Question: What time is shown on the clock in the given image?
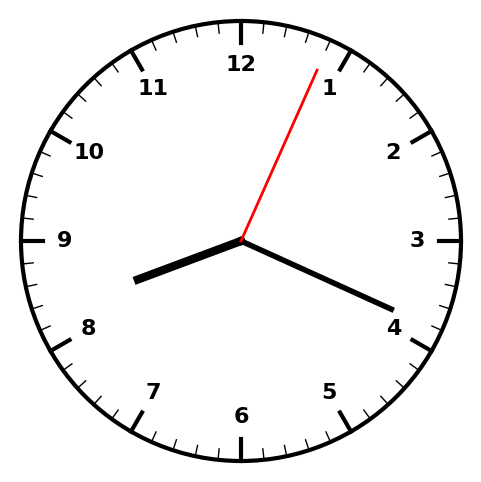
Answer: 08:19:04